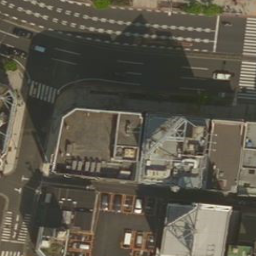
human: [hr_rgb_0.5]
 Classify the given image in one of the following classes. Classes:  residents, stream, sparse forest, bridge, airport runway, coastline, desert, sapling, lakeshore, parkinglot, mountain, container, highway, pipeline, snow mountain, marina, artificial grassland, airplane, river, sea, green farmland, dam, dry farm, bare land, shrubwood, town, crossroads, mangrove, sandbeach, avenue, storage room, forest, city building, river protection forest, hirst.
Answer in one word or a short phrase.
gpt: city building